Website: macys
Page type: gifting
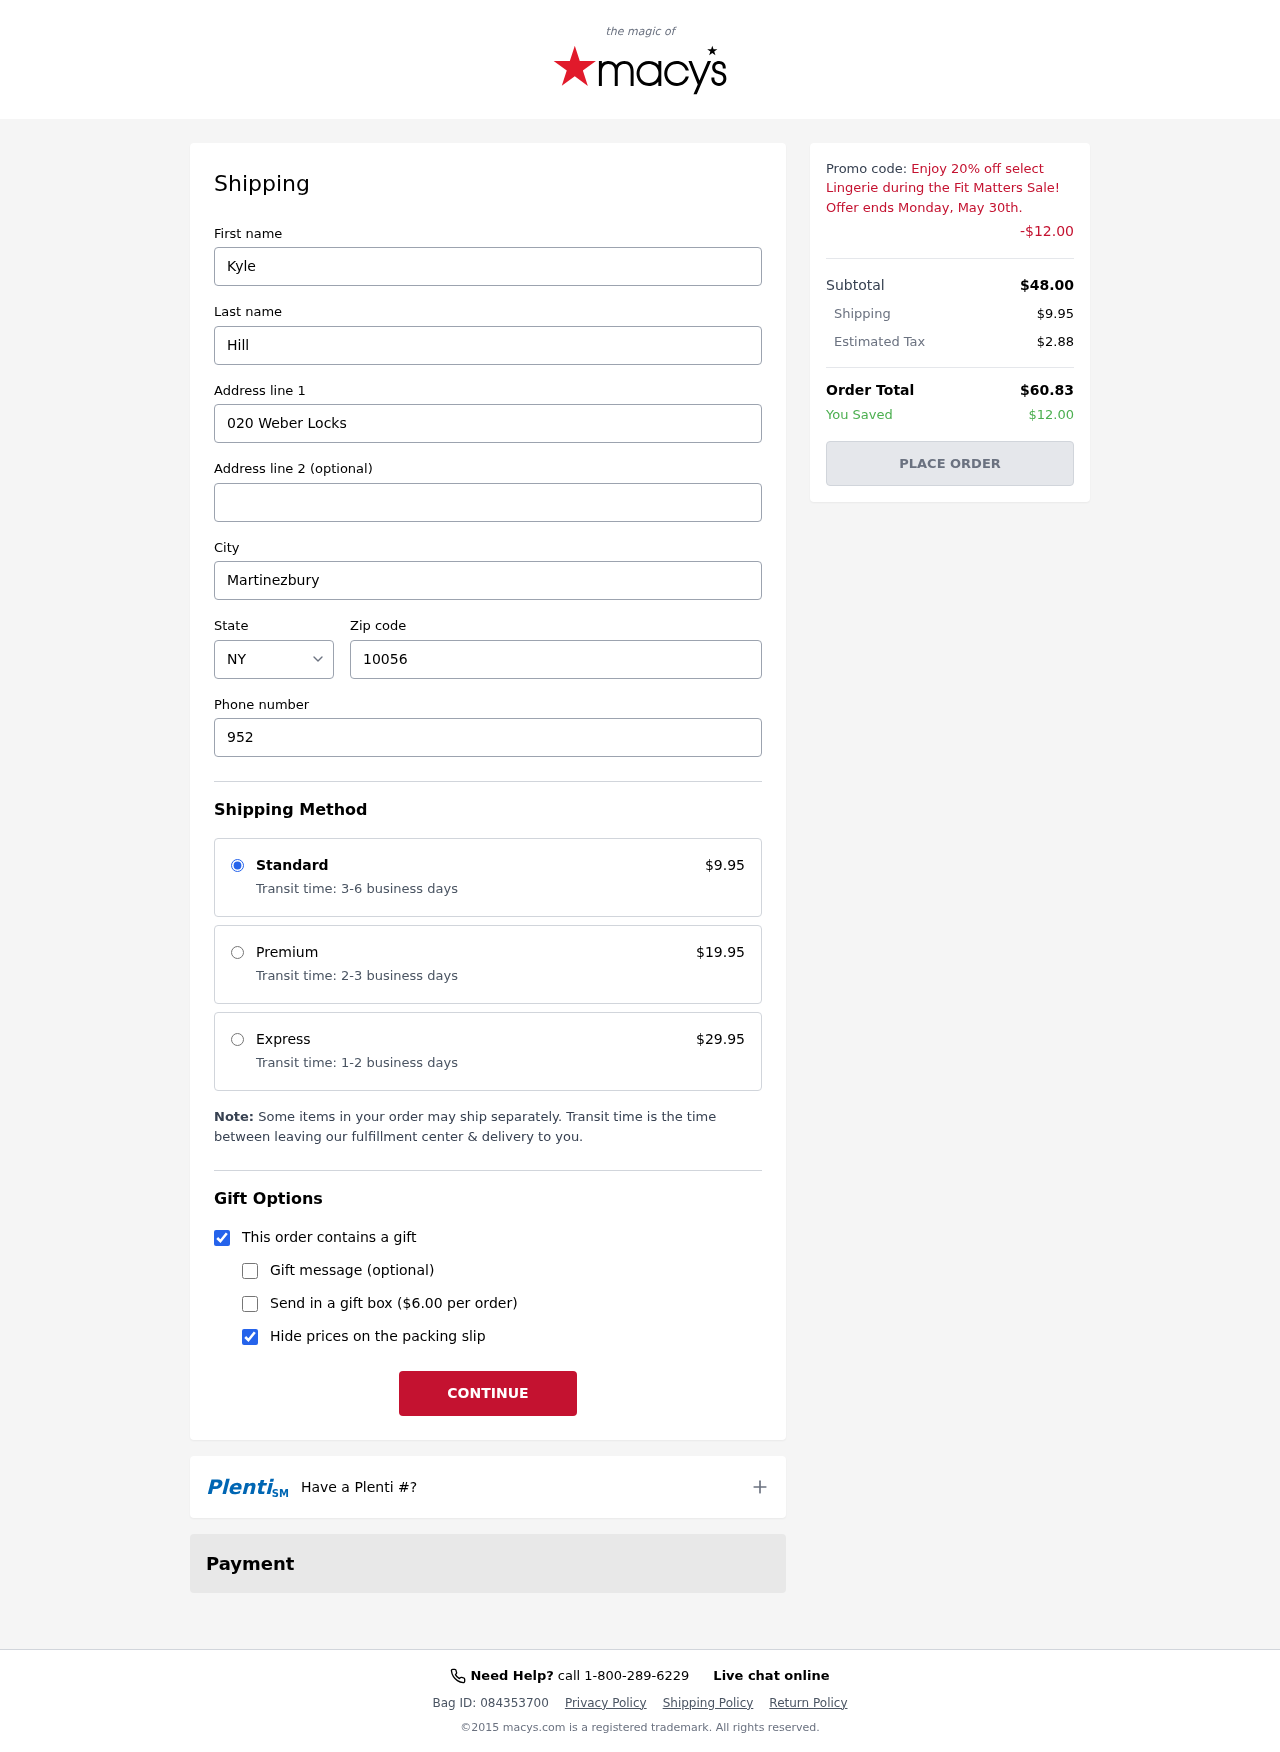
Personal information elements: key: PII_CITY
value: Martinezbury
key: PII_FIRSTNAME
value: Kyle
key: PII_LASTNAME
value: Hill
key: PII_PHONE
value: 9528695178
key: PII_POSTCODE
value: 10056
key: PII_STATE_ABBR
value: NY
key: PII_STREET
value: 020 Weber Locks
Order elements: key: ORDER_SHIPPING_COST
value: $9.95
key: ORDER_DISCOUNT
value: -$12.00
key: ORDER_SUBTOTAL
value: $48.00
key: ORDER_TAX
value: $2.88
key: ORDER_TOTAL
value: $60.83
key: ORDER_SAVINGS
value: $12.00